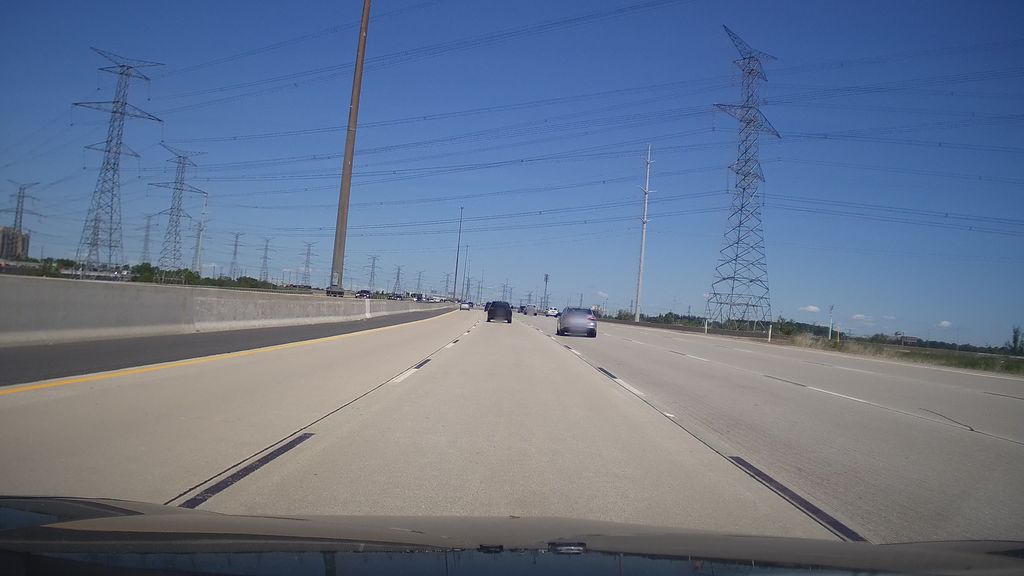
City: toronto